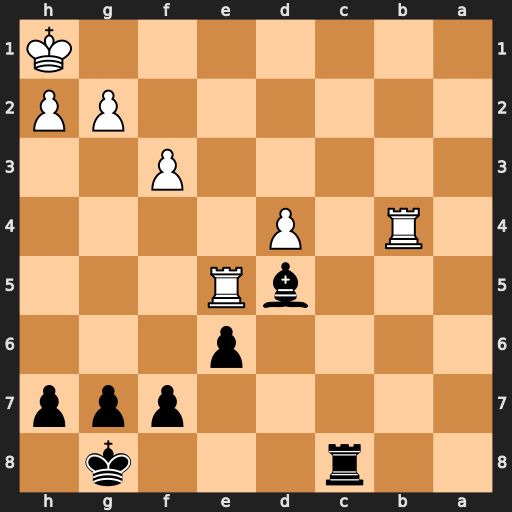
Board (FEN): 2r3k1/5ppp/4p3/3bR3/1R1P4/5P2/6PP/7K
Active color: b
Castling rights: -
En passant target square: -
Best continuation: Rc1+ Re1 Rxe1#